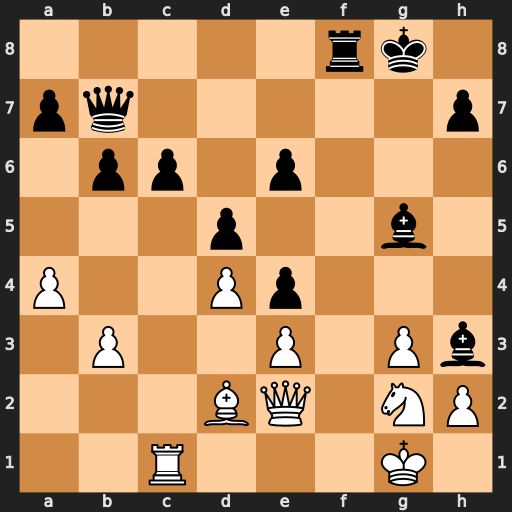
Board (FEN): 5rk1/pq5p/1pp1p3/3p2b1/P2Pp3/1P2P1Pb/3BQ1NP/2R3K1
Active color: w
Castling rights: -
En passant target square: -
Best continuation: Qh5 Qe7 Qxh3